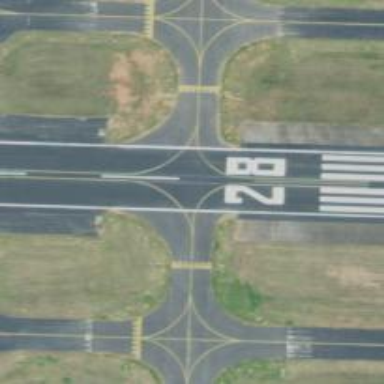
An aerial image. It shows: View of taxiway at the airport.